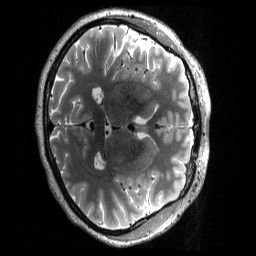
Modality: T2w
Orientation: axial
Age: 39
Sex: female
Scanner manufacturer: siemens
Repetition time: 3.2 s